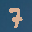
Label: 7